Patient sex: M
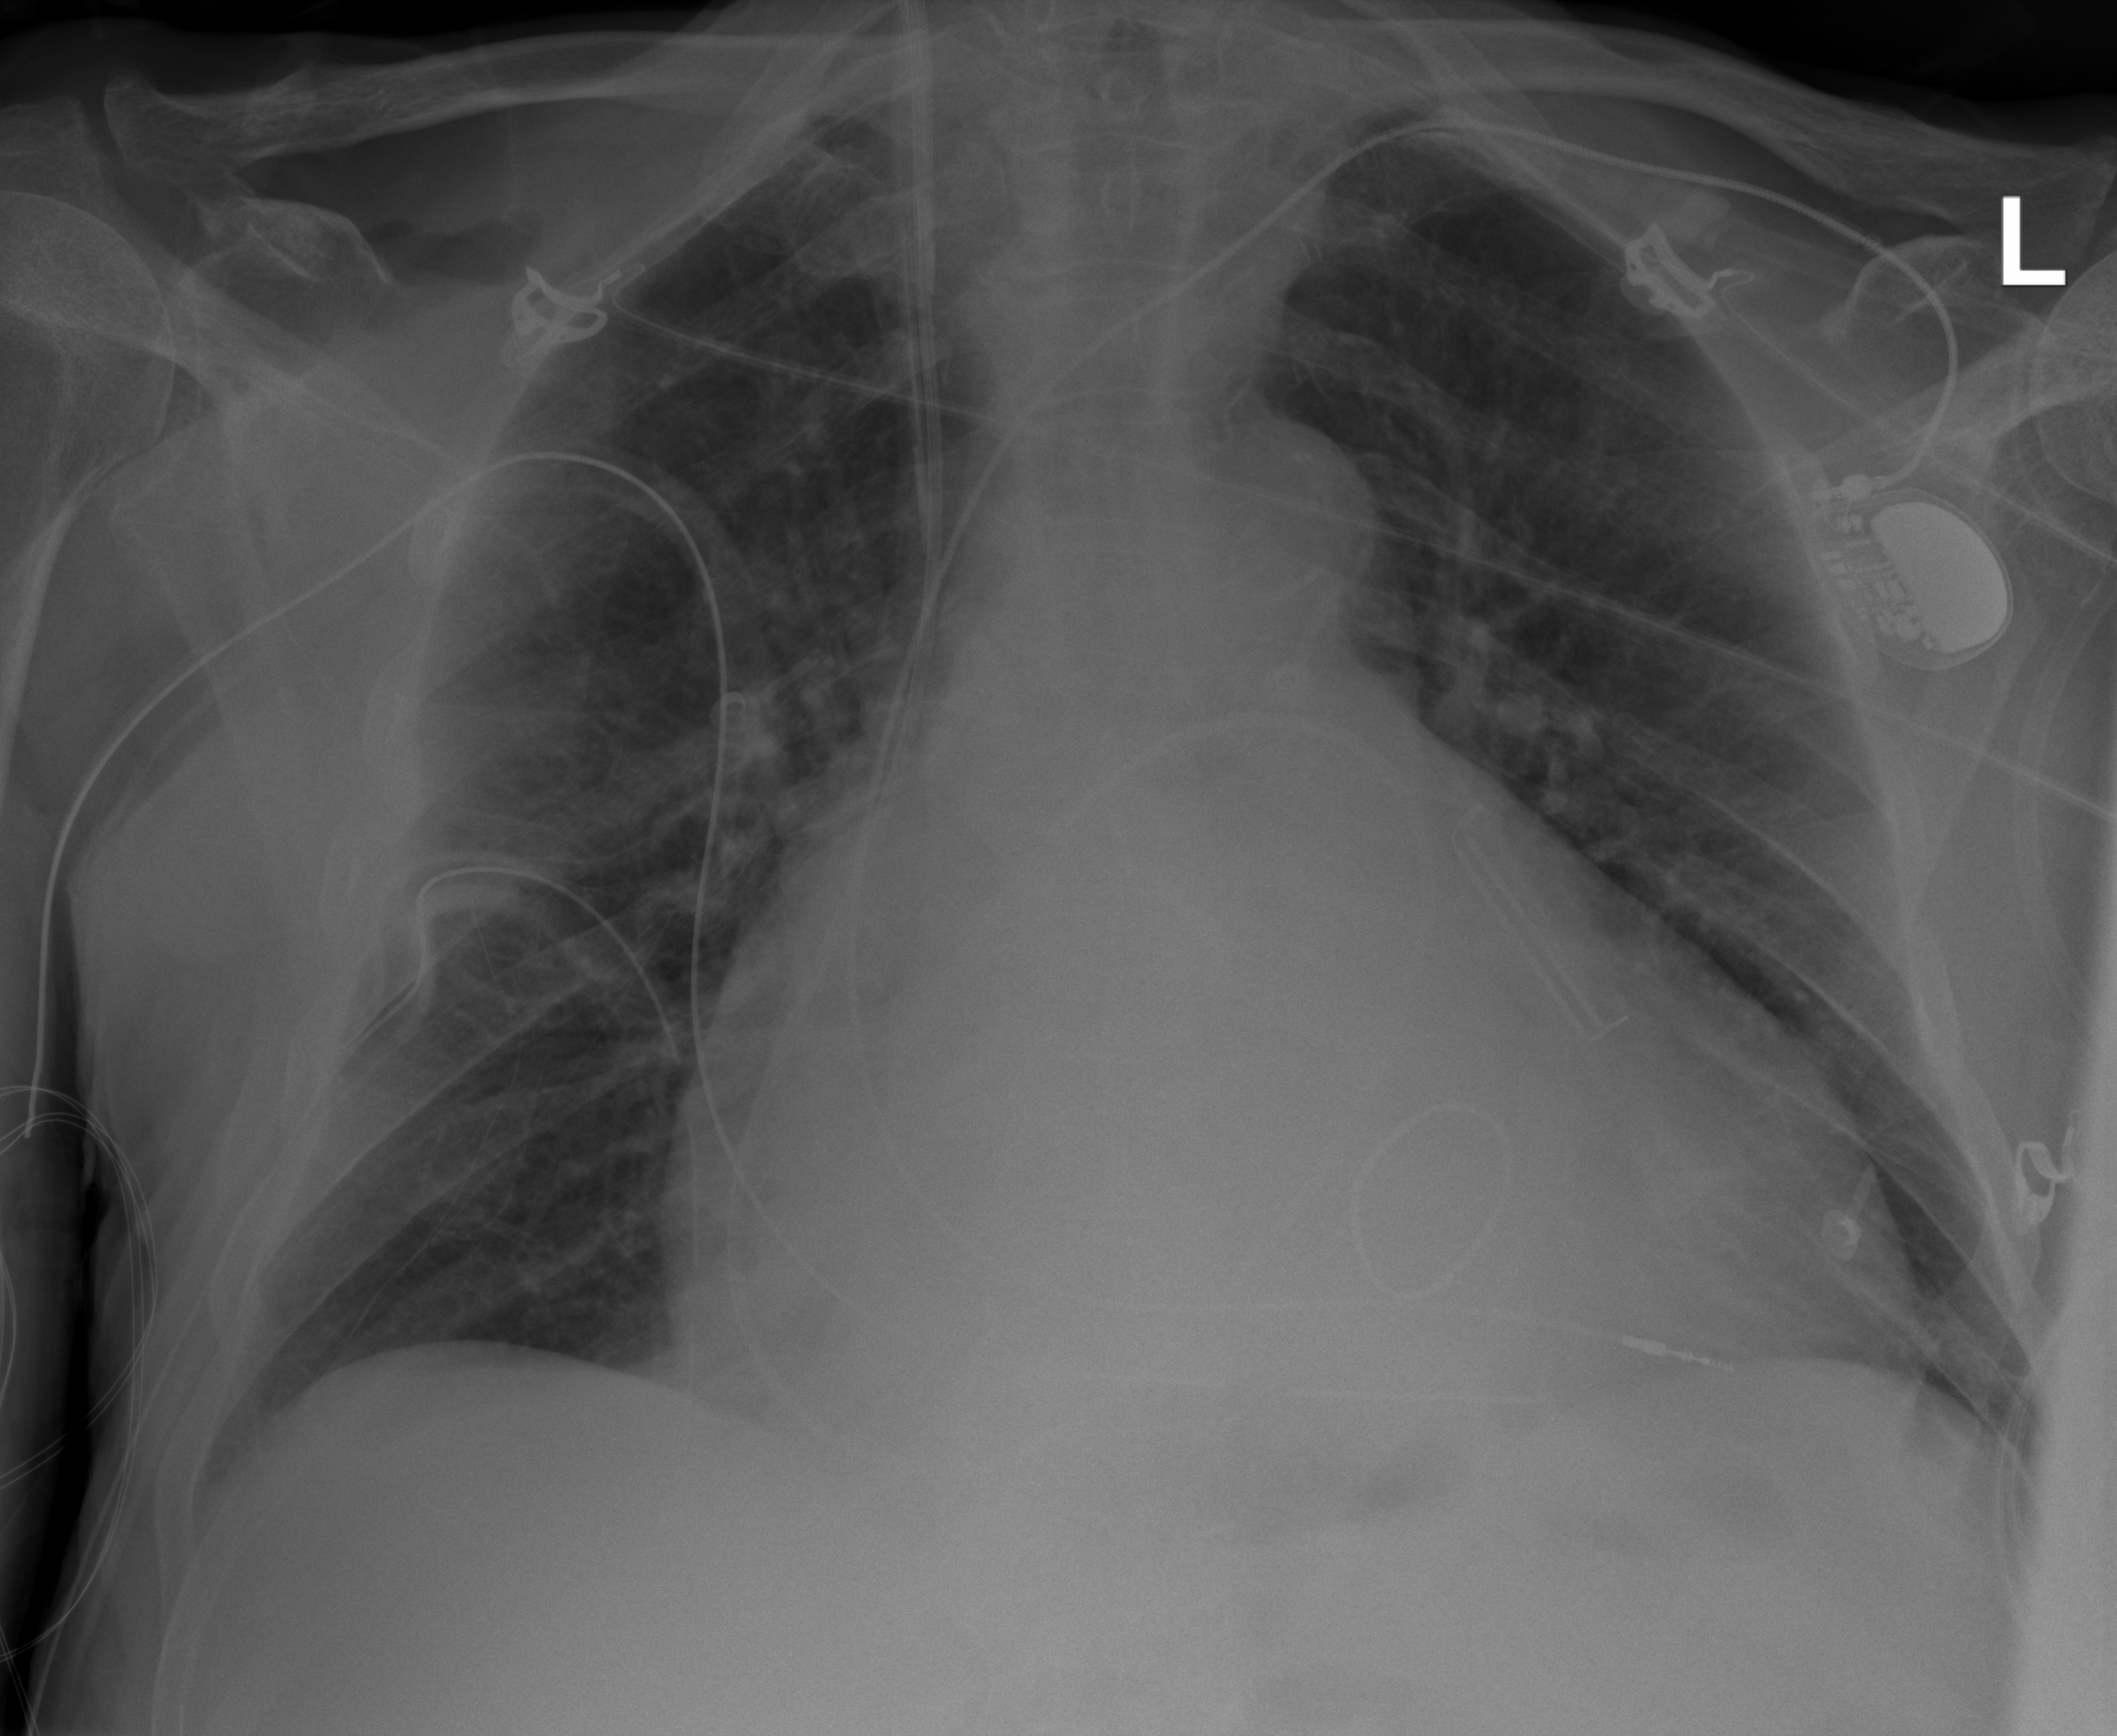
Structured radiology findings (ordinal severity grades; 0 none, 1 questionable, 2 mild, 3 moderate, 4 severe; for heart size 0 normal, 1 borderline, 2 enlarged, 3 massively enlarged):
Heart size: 3
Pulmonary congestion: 2
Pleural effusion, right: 0
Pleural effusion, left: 0
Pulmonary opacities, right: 0
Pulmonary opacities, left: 0
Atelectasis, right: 0
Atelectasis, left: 0